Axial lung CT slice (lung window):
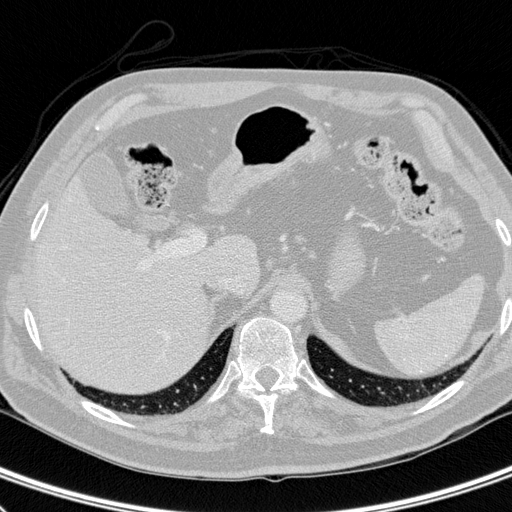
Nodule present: no